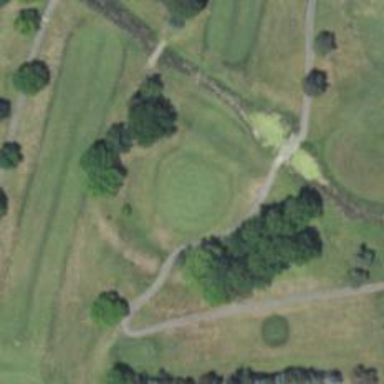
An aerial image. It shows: Golf hole.